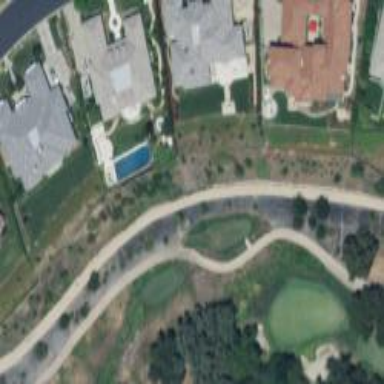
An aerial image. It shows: Path for both roads and golfers.